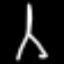
Label: The Eiffel Tower